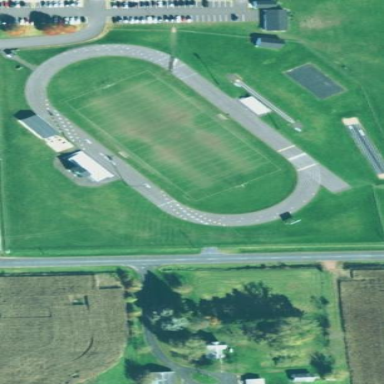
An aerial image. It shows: Grass pitch designated for American football.